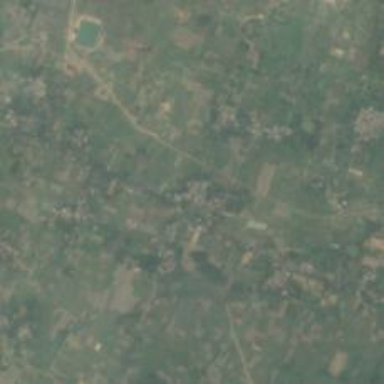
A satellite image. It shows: Village area.